Question: I have searched the questions so far, and it seems that most auto complete questions are about the console.
How can we auto complete a search and load it like the image below. I am new to xcode, so if you have instructions on what I need to do to get it to look like this, then I will appreciate it.
Basically I have an empty table cell, when i touch it to edit, a search box should come up (at the top), and as soon as I type a, all the values for a show up below in individual cells. I can select a cell when I see the value, and it will take me back to the original table and input that value into that cell.
What is the structure after i click the initial cell to bring up the search box
Auto complete with cells?
After this, I imagine I store the value of the variable, and assign it to the cell it originated from.
Attached is an image for reference.
Thank you in advance.
PS - The list to auto complete from has a few thousand values.
Thanks!
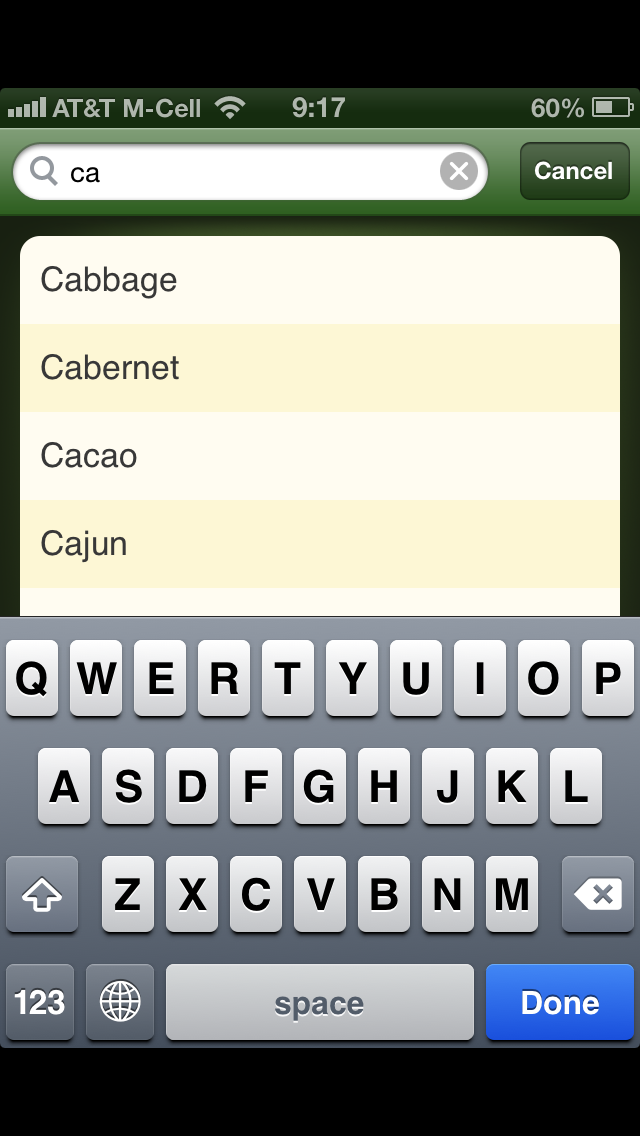
Answer: For several thousand entries it's unlikely Core Data will give you good performance. Instead you'll need to load the data as a Directed Acyclic Word Graph (DAWG). See other answers on this for further info.
<URL>
<URL>